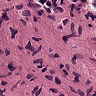
Metastatic tissue present: no